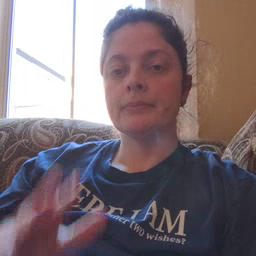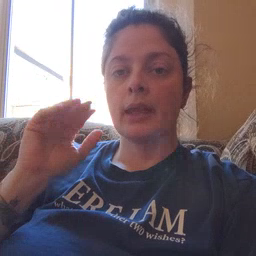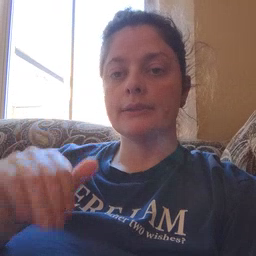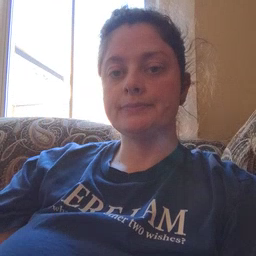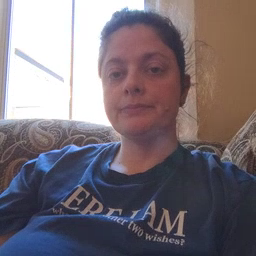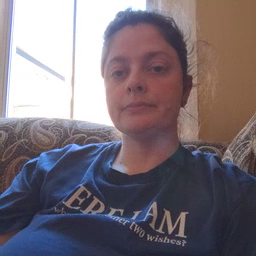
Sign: bye